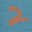
Label: 2